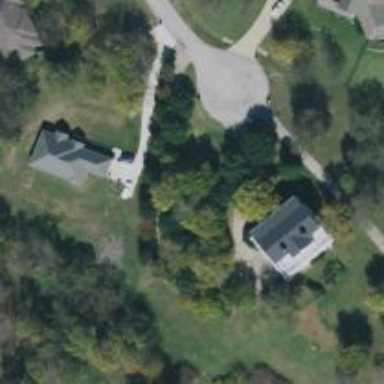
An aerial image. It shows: Driveway leading to service road.